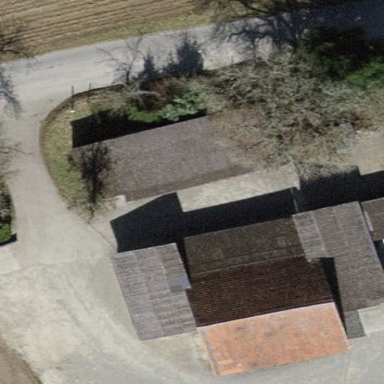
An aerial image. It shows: Farm building.